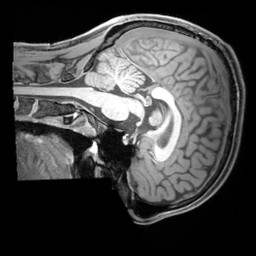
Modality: T1w
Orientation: sagittal
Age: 24
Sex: male
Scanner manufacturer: siemens
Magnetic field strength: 3 T
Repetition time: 1.97 s
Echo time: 0.00206 s